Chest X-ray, PA view. Patient: 51 years old, sex M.
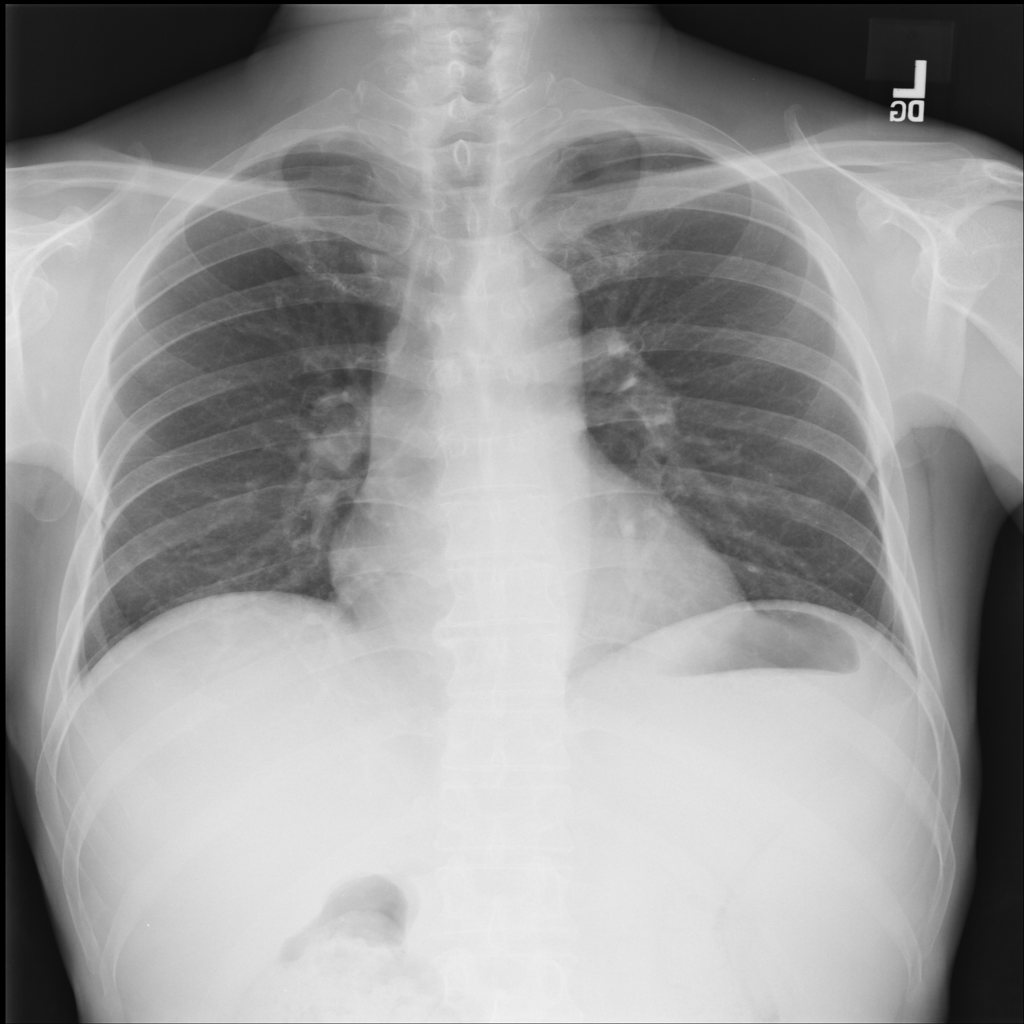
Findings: No Finding